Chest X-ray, PA view. Patient: 44 years old, sex F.
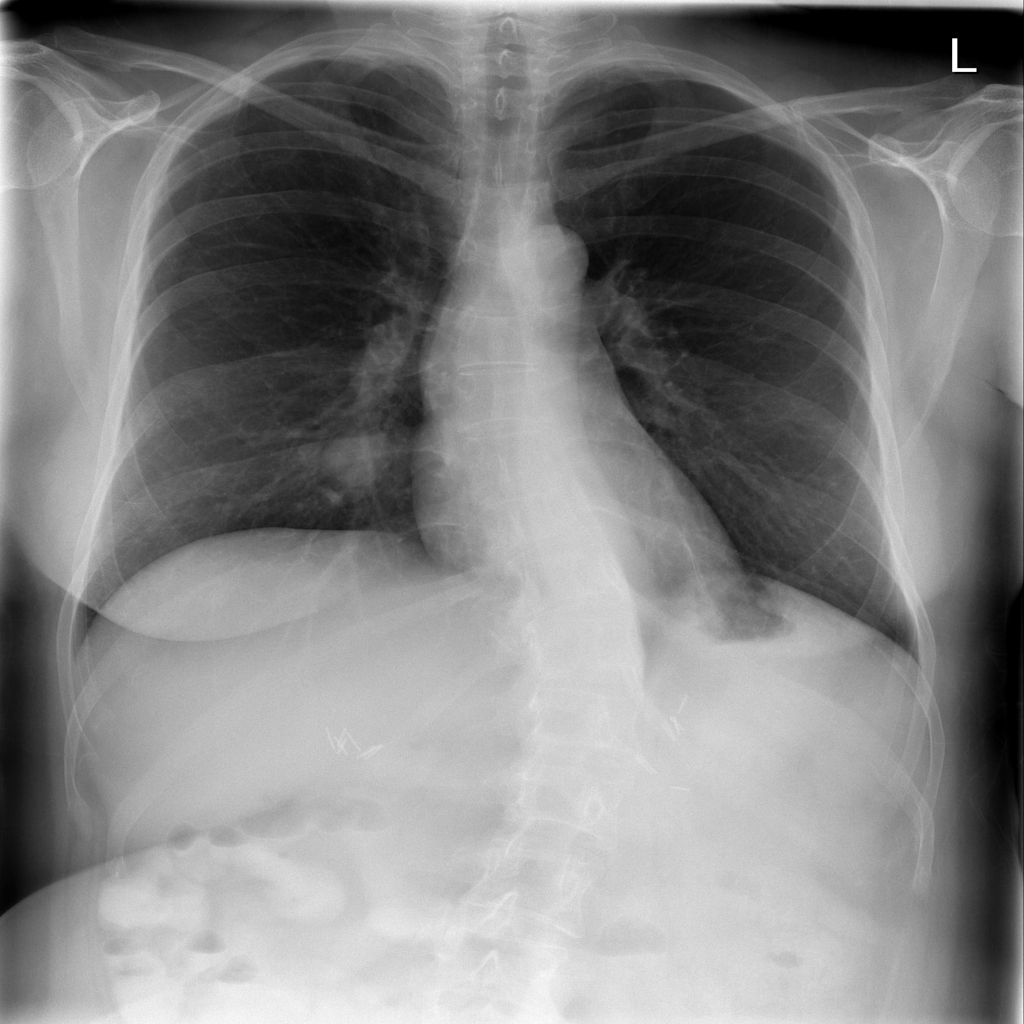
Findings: No Finding